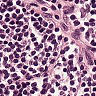
Metastatic tissue present: no